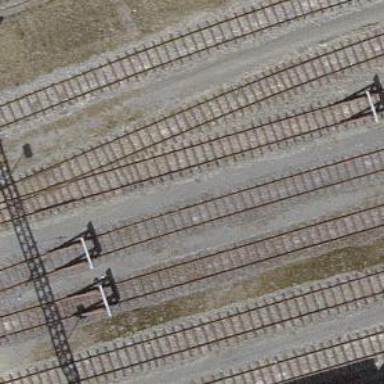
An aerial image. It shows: Railway yard in service.